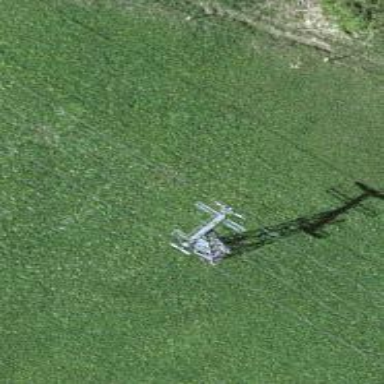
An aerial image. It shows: Pylon used for aerialway.